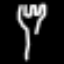
Label: fork